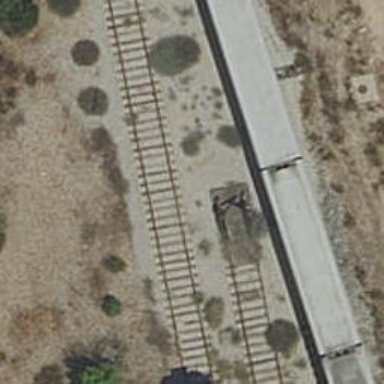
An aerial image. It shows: Rail yard with electrified contact lines for the railway.